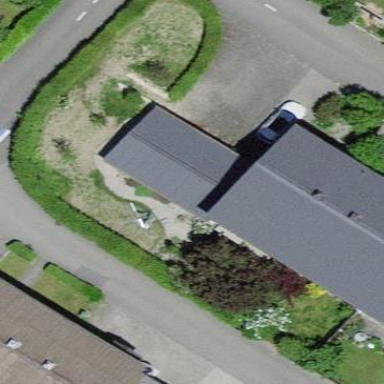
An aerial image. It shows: Garages with gabled roofs.